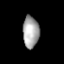
Tissue: lung
Cell type: Endothelial cells
Senescence score: 0.5451
Nuclear area (px): 503
Mean DAPI intensity: 166.08